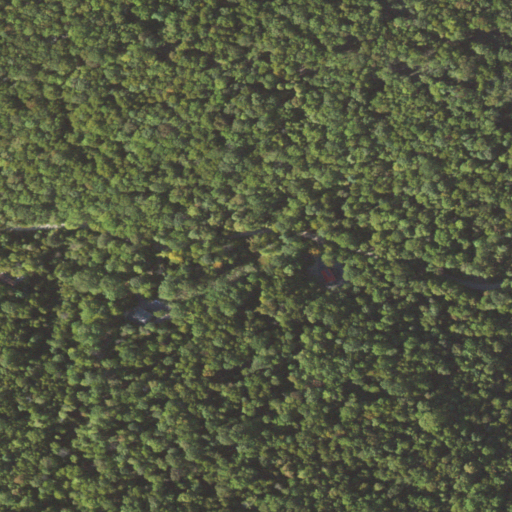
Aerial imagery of gap in Pennsylvania named Little Gap containing deciduous forest, open development, and grassland